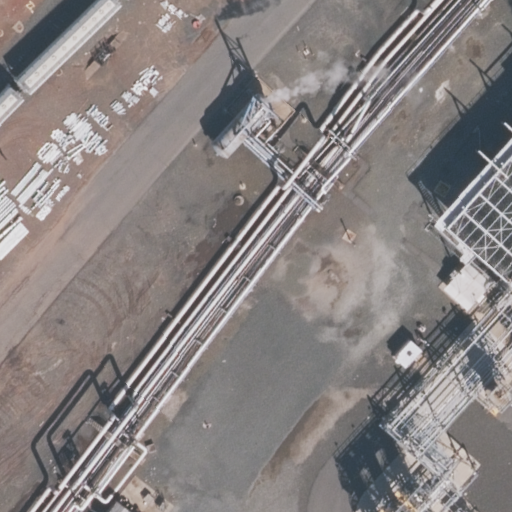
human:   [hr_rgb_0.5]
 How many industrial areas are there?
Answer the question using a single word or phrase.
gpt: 1

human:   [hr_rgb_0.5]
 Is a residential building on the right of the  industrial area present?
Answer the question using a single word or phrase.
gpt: no

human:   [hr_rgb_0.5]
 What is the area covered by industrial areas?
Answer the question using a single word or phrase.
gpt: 10583m2

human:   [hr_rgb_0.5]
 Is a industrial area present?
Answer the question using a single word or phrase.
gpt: yes

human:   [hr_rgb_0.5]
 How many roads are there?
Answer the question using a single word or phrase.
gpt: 1

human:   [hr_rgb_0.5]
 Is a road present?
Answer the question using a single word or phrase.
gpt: yes

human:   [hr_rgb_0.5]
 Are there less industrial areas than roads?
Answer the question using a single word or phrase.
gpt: no

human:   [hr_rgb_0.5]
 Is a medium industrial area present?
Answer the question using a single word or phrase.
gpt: no

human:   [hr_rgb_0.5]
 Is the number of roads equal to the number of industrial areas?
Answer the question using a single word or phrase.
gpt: yes

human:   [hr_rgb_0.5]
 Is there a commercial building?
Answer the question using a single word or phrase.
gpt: no

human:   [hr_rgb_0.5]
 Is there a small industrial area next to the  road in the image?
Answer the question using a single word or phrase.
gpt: no

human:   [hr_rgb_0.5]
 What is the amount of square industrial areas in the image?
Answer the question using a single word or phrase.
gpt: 0

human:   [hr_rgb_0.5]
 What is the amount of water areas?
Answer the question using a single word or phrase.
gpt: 0

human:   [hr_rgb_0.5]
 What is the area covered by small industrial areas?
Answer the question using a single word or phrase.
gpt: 0m2

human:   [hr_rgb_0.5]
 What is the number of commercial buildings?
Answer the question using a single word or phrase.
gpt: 0

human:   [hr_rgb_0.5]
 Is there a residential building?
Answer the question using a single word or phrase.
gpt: no

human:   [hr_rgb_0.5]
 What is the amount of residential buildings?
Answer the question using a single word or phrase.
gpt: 0

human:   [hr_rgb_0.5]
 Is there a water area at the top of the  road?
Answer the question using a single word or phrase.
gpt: no

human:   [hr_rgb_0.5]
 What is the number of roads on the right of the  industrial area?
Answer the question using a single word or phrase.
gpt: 1

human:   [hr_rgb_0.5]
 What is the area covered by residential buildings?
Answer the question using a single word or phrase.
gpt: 0m2

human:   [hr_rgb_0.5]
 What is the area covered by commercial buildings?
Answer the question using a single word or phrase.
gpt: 0m2

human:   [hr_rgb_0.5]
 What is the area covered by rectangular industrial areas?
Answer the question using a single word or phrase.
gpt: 10583m2

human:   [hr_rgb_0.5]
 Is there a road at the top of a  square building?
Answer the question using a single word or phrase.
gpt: no

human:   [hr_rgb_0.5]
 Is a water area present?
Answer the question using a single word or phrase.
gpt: no

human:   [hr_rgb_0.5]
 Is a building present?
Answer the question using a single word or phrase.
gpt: no

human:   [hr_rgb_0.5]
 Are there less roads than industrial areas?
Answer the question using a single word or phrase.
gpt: no

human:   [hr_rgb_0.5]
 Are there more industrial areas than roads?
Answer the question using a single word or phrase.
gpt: no

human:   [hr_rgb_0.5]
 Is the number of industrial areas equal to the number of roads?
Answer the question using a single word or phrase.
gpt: yes

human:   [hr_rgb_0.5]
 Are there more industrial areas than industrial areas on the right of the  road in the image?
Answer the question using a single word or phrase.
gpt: yes

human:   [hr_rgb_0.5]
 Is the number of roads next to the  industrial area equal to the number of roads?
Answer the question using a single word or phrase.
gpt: yes

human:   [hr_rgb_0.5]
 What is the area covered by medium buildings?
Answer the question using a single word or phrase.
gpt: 0m2

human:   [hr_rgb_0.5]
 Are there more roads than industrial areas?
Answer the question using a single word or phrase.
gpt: no

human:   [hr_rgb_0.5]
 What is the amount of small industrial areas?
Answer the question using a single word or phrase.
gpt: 0

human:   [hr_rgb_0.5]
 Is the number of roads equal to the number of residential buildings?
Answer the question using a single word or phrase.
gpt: no

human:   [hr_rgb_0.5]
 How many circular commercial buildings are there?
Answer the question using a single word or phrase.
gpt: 0

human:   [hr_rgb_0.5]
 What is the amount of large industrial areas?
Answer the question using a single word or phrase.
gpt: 1

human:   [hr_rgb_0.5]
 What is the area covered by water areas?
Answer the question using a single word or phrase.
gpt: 0m2

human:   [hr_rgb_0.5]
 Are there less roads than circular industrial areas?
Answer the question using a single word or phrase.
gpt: no

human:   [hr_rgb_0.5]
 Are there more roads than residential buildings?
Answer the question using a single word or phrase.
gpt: yes

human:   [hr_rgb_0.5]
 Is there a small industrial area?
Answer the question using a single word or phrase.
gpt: no

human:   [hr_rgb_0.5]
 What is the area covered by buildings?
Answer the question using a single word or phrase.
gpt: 0m2

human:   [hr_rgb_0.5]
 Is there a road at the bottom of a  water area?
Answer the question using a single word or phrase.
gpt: no

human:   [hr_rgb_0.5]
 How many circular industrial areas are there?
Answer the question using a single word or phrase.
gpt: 0

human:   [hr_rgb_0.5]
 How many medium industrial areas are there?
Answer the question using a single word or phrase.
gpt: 0

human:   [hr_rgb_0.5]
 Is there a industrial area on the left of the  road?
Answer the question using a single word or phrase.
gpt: yes

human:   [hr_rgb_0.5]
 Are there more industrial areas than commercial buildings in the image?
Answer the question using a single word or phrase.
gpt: yes

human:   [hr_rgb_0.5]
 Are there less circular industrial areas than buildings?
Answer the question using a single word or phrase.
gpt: no

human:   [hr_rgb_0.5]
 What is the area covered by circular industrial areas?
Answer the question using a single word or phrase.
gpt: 0m2

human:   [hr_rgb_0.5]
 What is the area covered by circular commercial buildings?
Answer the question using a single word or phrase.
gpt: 0m2

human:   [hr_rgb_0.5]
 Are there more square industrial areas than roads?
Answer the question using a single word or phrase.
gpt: no

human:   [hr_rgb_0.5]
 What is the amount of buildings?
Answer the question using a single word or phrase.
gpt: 0

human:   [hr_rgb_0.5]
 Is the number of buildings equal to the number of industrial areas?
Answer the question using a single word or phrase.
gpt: no

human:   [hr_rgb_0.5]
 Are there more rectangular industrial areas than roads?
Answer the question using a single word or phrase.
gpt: no

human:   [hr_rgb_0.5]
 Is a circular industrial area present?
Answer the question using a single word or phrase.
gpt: no

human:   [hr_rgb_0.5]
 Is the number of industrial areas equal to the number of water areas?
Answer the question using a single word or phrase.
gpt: no

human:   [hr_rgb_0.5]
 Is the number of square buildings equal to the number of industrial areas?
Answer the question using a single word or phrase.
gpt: no

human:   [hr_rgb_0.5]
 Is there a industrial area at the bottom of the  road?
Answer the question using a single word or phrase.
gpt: yes

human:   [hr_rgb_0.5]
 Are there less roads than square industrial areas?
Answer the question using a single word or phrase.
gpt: no

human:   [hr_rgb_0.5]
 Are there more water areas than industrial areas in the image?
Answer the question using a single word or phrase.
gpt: no

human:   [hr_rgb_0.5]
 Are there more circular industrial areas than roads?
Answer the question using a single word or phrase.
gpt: no

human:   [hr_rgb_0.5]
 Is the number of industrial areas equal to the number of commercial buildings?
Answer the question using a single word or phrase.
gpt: no

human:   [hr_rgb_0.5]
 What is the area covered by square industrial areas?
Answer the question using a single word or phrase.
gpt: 0m2

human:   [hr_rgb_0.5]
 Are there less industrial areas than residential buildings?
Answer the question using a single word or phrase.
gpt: no

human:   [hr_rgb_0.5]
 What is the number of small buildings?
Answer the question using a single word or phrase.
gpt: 0